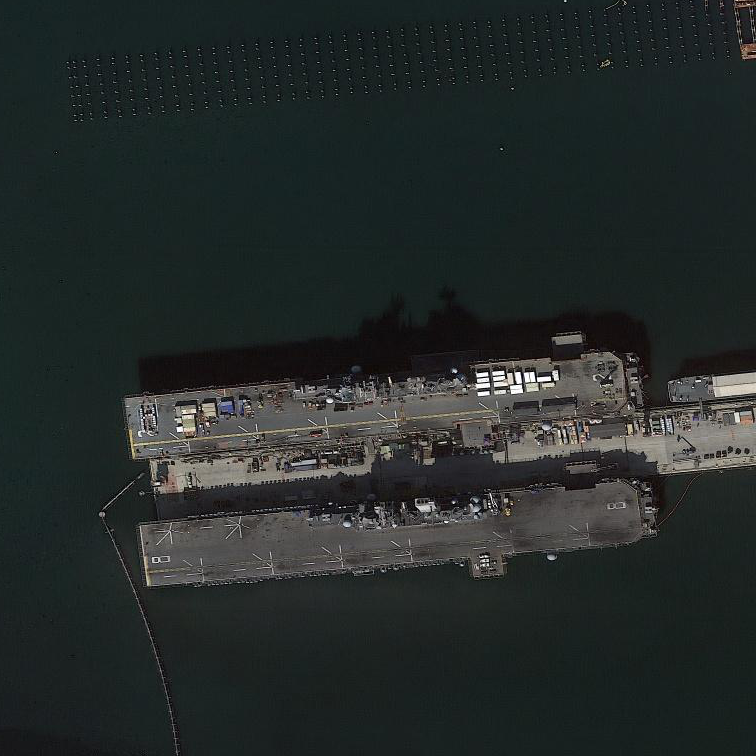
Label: assault